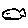
Label: fish